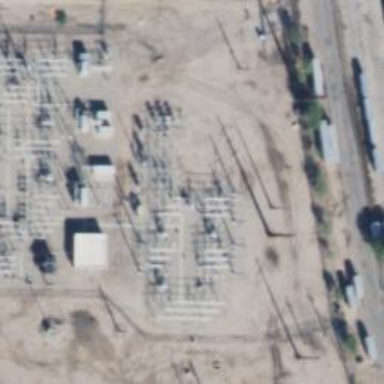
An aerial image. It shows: Switch used for power control.